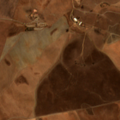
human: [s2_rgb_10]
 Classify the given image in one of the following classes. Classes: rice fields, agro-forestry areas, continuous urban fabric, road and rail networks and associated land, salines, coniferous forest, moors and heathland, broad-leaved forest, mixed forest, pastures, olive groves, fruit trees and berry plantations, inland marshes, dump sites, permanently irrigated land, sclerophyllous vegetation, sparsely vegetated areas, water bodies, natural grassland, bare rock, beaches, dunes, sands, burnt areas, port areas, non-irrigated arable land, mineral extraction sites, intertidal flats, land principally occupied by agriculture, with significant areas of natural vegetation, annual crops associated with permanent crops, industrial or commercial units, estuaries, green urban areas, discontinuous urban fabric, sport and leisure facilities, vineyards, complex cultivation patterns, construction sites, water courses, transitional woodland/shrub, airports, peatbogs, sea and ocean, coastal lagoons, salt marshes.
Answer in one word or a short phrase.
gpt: non-irrigated arable land